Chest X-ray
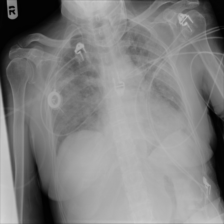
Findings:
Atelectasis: negative
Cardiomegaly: negative
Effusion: negative
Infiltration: positive
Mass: negative
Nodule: positive
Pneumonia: negative
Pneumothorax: negative
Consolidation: negative
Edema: negative
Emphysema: negative
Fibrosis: negative
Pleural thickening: negative
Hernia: negative